Frequency: 60000
Velocity: 0,186
Power: 7,2
Pulse duration: 0,0000001
Pass count: 1
Magnification: 10
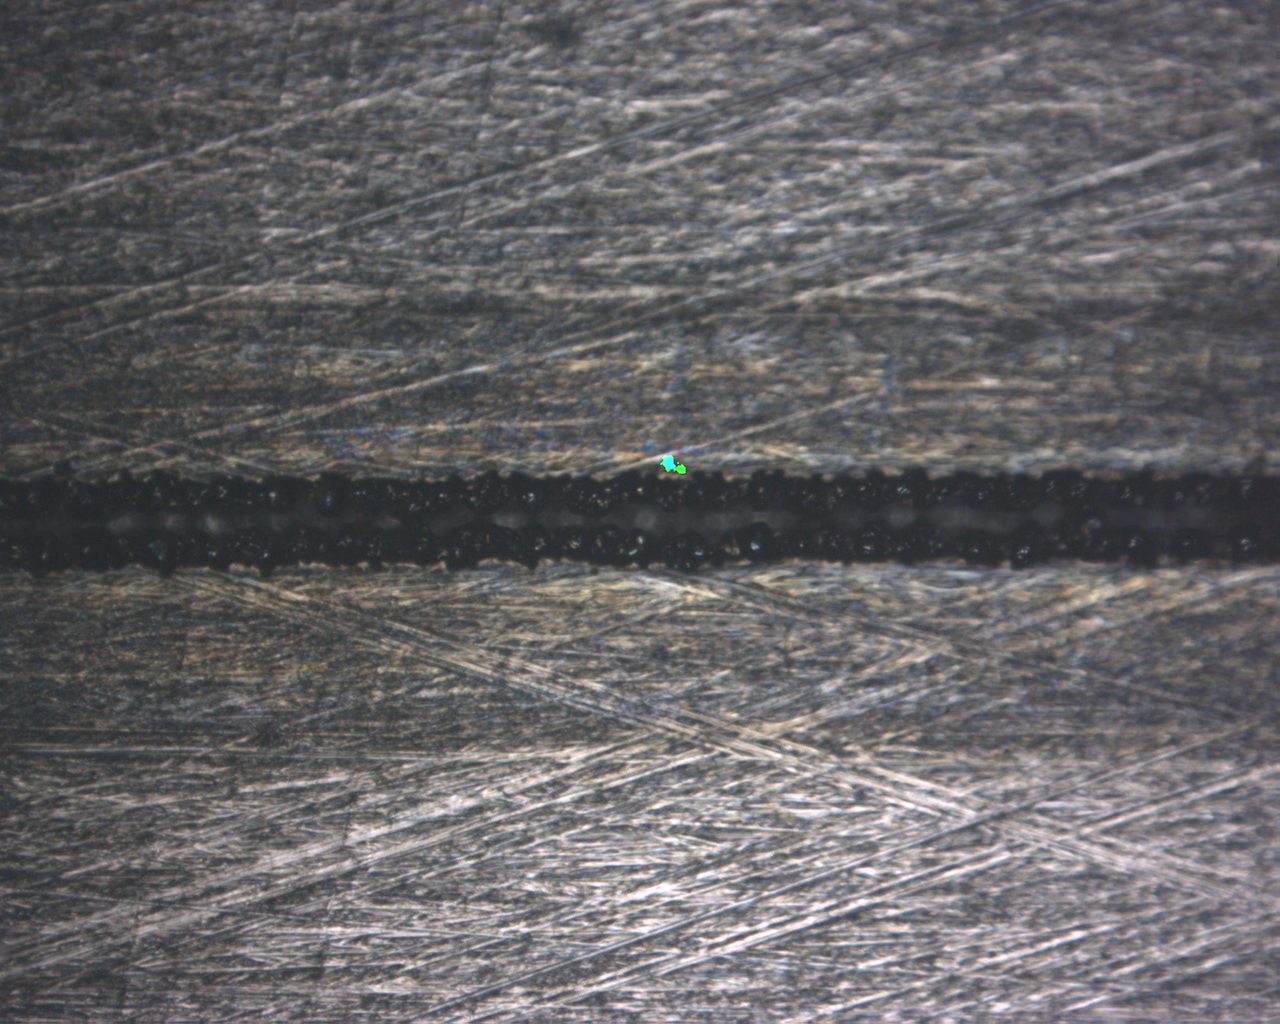
Measured width: 118.763
Other width: 46.089